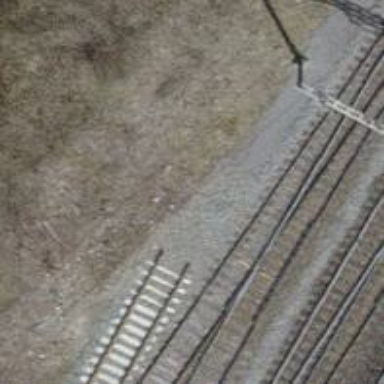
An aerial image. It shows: Railway buffer stop.